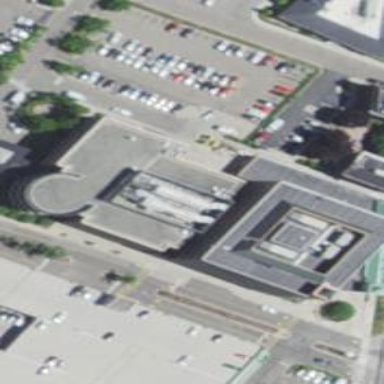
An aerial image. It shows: Hospital building.